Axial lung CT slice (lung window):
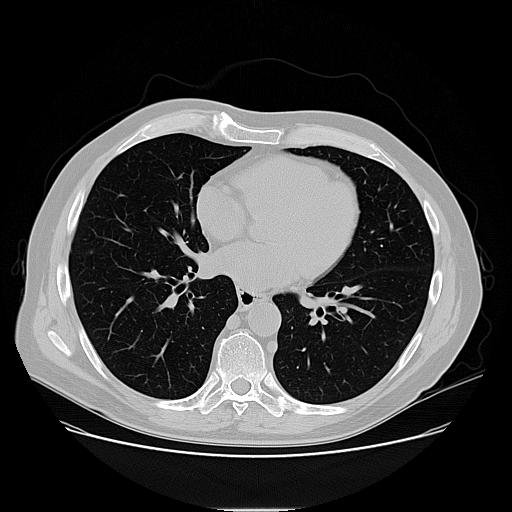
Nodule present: no